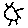
Label: sun